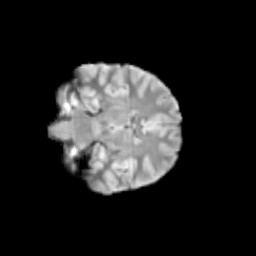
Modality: T2w
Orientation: coronal
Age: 10
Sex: female
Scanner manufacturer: siemens
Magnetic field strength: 3 T
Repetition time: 3.8 s
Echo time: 0.07 s